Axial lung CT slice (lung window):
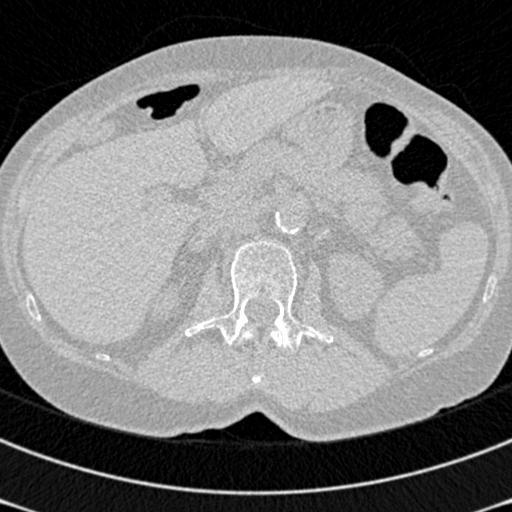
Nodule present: no